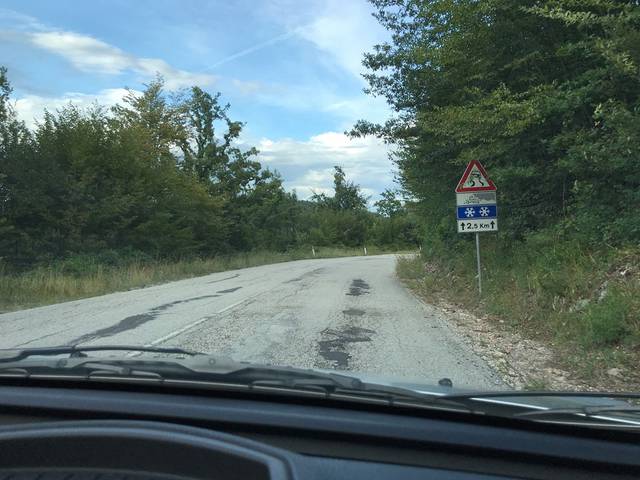
Region: Italy
Coordinates: 42.694, 12.306